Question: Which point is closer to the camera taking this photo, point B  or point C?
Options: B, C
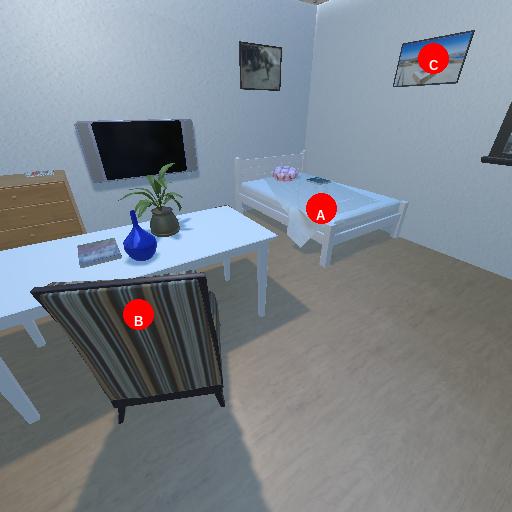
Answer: B